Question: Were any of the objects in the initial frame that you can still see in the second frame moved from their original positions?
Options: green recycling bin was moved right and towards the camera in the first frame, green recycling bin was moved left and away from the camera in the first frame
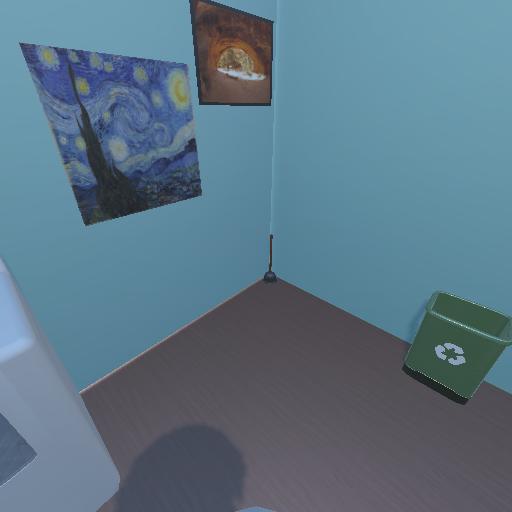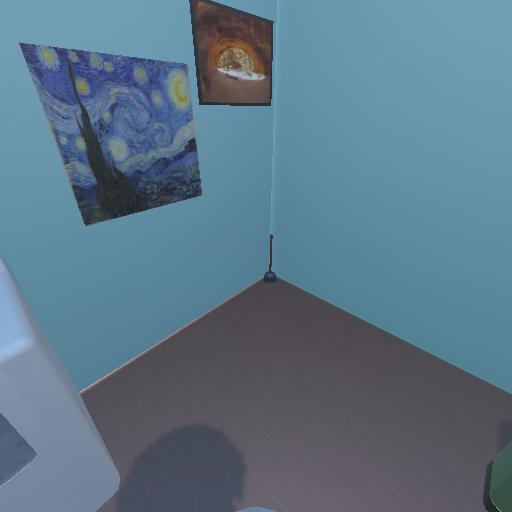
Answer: green recycling bin was moved right and towards the camera in the first frame